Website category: jobs
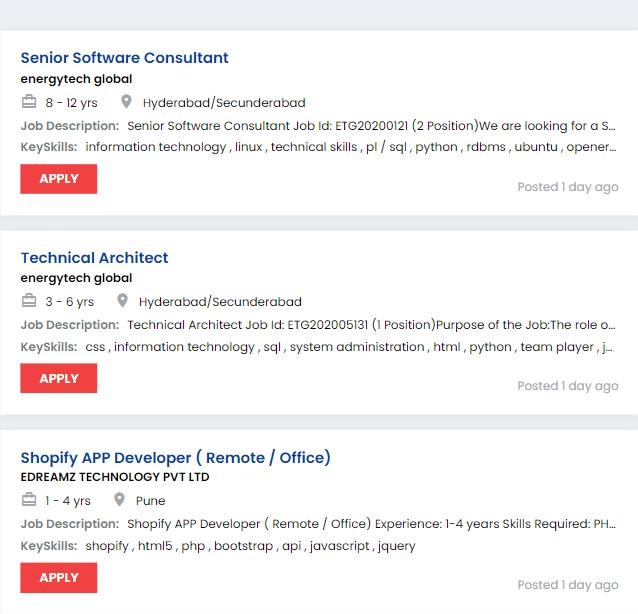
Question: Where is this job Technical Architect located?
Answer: Hyderabad/Secunderabad

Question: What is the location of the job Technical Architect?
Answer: Hyderabad/Secunderabad

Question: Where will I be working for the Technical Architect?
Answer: Hyderabad/Secunderabad

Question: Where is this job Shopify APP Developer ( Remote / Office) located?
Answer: Pune

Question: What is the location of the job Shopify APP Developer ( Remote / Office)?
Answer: Pune

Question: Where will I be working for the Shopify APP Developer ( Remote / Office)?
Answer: Pune

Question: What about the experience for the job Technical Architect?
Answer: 3 - 6 yrs

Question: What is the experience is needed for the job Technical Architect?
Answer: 3 - 6 yrs

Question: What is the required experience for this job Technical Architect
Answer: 3 - 6 yrs

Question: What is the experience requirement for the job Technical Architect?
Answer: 3 - 6 yrs

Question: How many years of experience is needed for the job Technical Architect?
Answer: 3 - 6 yrs

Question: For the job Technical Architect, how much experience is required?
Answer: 3 - 6 yrs

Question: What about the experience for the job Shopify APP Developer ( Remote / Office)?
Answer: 1 - 4 yrs

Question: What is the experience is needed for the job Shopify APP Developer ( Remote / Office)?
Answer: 1 - 4 yrs

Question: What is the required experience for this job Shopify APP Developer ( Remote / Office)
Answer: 1 - 4 yrs

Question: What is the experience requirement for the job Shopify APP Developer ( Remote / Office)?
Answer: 1 - 4 yrs

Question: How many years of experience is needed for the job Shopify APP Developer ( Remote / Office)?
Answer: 1 - 4 yrs

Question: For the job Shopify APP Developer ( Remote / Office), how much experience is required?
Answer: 1 - 4 yrs

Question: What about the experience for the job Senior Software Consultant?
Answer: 8 - 12 yrs

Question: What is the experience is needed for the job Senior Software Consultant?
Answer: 8 - 12 yrs

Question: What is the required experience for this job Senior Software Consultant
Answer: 8 - 12 yrs

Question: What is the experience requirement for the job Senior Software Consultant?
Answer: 8 - 12 yrs

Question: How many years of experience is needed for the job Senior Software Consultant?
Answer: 8 - 12 yrs

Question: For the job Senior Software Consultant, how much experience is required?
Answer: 8 - 12 yrs

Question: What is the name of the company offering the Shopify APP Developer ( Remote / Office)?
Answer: EDREAMZ TECHNOLOGY PVT LTD

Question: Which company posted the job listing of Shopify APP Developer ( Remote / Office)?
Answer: EDREAMZ TECHNOLOGY PVT LTD

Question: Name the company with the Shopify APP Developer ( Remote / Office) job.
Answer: EDREAMZ TECHNOLOGY PVT LTD

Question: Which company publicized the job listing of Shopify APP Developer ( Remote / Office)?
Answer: EDREAMZ TECHNOLOGY PVT LTD

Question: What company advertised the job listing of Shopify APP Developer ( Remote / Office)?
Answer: EDREAMZ TECHNOLOGY PVT LTD

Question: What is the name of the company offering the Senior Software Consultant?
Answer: energytech global

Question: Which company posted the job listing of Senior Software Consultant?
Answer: energytech global

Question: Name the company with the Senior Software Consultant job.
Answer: energytech global

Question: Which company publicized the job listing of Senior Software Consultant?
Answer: energytech global

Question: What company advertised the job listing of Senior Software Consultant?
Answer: energytech global

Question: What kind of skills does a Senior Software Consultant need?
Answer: information technology , linux , technical skills , pl / sql , python , rdbms , ubuntu , openerp , software consultant

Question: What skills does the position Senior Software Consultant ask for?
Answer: information technology , linux , technical skills , pl / sql , python , rdbms , ubuntu , openerp , software consultant

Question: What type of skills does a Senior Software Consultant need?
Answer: information technology , linux , technical skills , pl / sql , python , rdbms , ubuntu , openerp , software consultant

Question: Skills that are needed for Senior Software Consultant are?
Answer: information technology , linux , technical skills , pl / sql , python , rdbms , ubuntu , openerp , software consultant

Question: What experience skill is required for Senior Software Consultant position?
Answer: information technology , linux , technical skills , pl / sql , python , rdbms , ubuntu , openerp , software consultant

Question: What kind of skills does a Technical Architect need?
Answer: css , information technology , sql , system administration , html , python , team player , javascript , infrastructure , system architecture , leadership skills , php

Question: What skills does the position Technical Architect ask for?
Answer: css , information technology , sql , system administration , html , python , team player , javascript , infrastructure , system architecture , leadership skills , php

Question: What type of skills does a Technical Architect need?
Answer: css , information technology , sql , system administration , html , python , team player , javascript , infrastructure , system architecture , leadership skills , php

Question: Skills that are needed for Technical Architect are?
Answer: css , information technology , sql , system administration , html , python , team player , javascript , infrastructure , system architecture , leadership skills , php

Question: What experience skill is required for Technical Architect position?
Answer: css , information technology , sql , system administration , html , python , team player , javascript , infrastructure , system architecture , leadership skills , php

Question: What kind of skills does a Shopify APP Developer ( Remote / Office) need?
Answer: shopify , html5 , php , bootstrap , api , javascript , jquery

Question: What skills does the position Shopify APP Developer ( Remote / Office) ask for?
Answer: shopify , html5 , php , bootstrap , api , javascript , jquery

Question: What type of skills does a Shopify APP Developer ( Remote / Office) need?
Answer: shopify , html5 , php , bootstrap , api , javascript , jquery

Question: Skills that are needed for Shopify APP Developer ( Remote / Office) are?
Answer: shopify , html5 , php , bootstrap , api , javascript , jquery

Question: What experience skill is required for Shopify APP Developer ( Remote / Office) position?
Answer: shopify , html5 , php , bootstrap , api , javascript , jquery